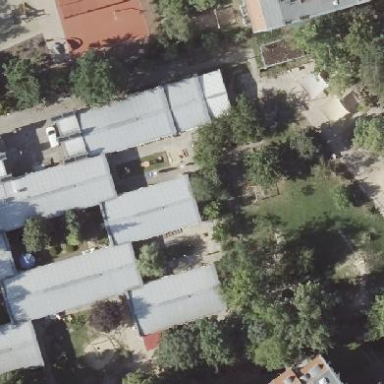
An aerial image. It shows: Kindergarten.